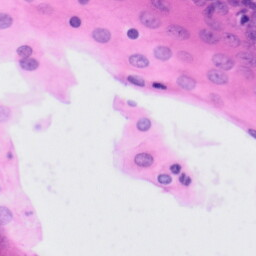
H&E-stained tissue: Tonsil